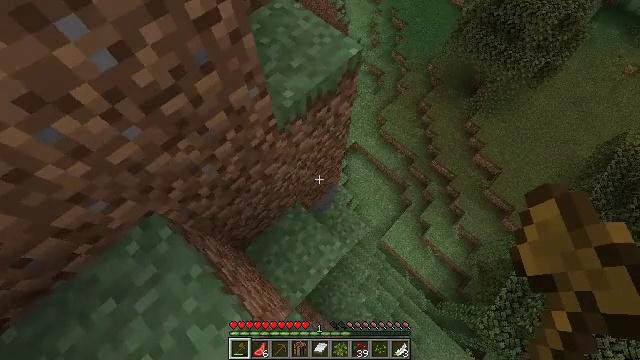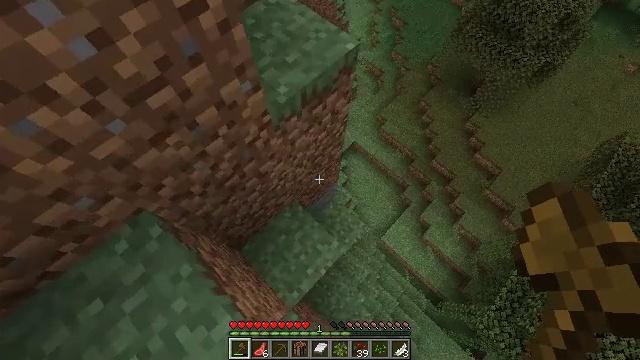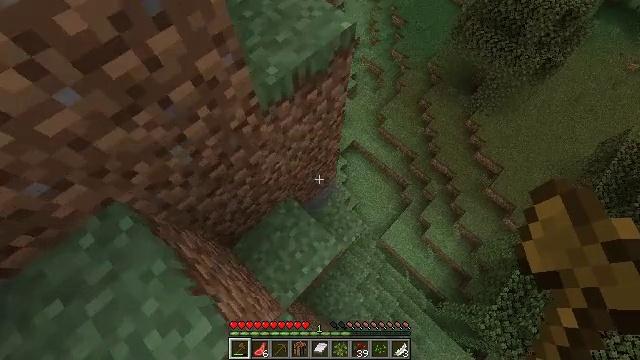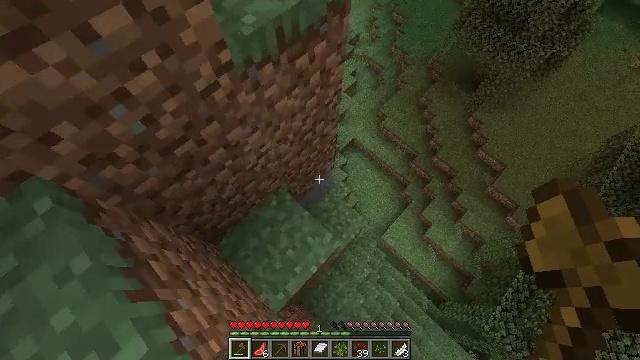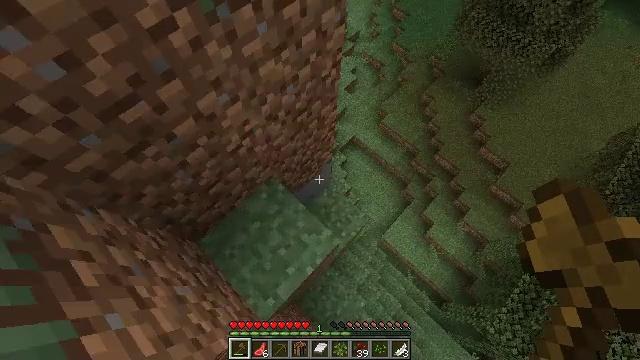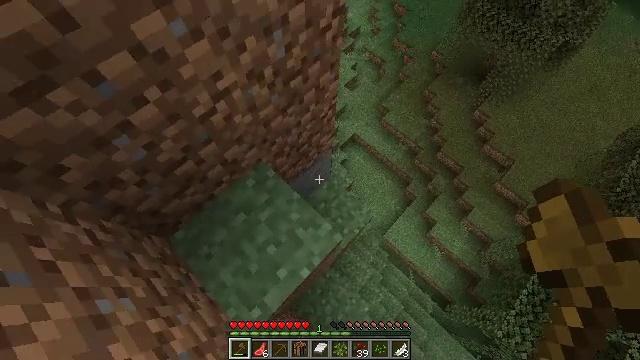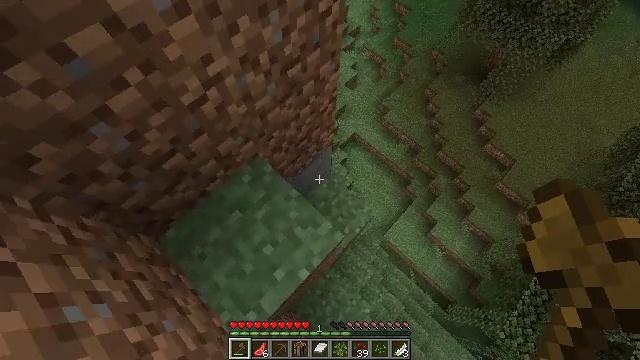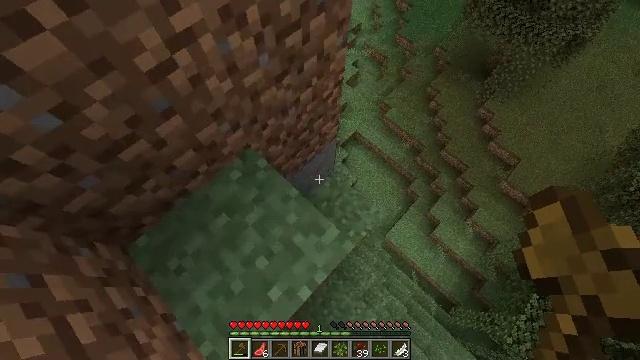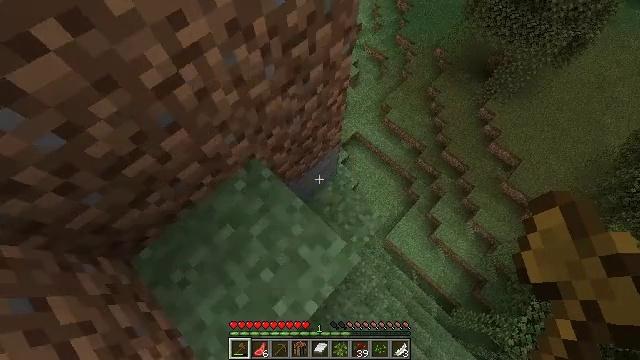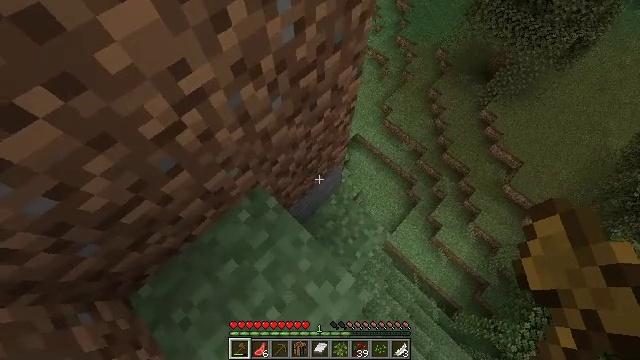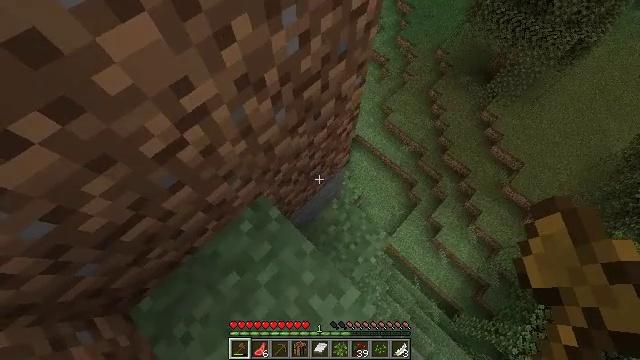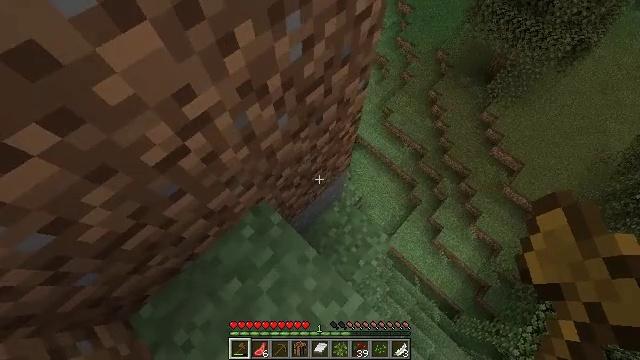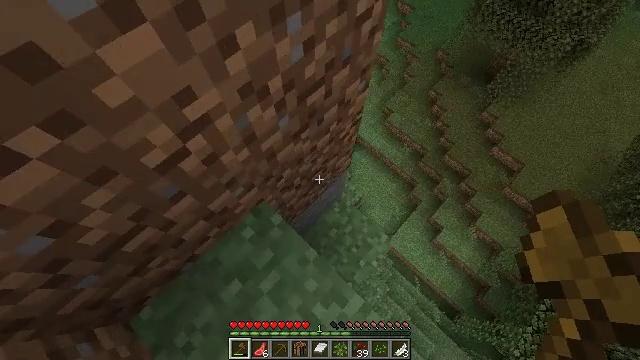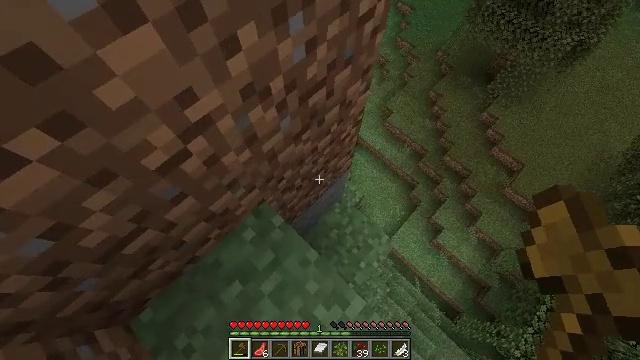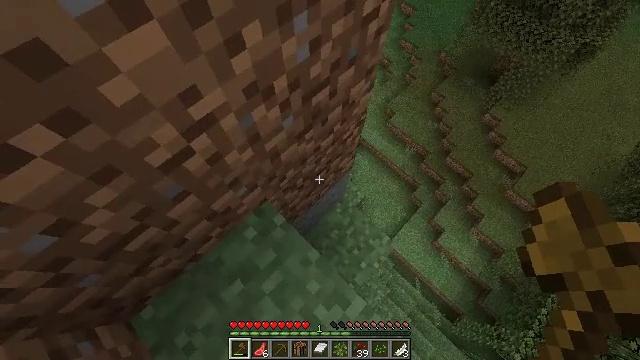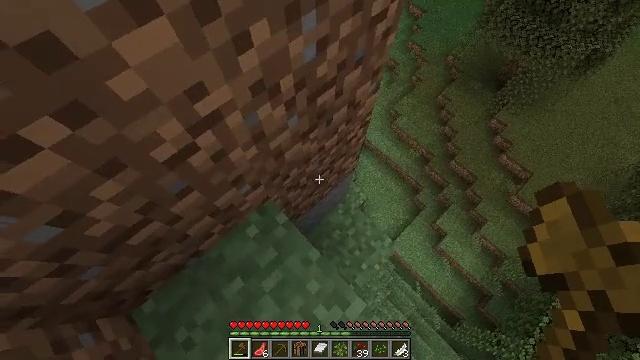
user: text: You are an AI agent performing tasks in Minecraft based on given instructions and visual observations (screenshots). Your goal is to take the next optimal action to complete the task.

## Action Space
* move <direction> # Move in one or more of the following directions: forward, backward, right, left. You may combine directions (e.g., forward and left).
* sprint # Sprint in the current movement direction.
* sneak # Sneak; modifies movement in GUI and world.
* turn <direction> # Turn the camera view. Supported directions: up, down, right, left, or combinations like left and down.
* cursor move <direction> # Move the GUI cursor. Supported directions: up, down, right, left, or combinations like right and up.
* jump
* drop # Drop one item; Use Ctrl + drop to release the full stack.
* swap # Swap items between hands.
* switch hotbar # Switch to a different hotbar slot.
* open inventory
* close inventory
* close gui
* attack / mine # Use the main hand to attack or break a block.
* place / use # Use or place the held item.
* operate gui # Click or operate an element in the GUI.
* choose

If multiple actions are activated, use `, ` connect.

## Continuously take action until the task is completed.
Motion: motion action
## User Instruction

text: Mine red sand from the ground.
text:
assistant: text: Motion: no_op
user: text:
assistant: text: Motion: no_op
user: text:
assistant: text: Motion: move forward
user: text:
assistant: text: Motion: move forward and move left
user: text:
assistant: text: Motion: move forward and move left
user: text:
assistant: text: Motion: move forward and move left
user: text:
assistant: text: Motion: move forward and move left
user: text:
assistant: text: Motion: move forward
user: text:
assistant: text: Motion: no_op
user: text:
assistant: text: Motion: no_op
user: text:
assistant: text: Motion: no_op
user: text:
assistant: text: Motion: no_op
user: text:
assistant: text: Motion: no_op
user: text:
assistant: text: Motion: no_op
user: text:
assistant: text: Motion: turn left
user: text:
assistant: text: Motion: move forward, turn left
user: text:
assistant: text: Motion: move forward and move right
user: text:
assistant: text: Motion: move forward and move right
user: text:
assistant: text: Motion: move forward and move right
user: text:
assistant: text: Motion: move forward and move right, sneak
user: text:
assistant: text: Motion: sneak
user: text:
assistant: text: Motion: sneak
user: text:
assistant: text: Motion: sneak
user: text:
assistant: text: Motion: sneak
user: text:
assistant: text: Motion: sneak
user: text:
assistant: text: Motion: sneak
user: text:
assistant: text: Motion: sneak
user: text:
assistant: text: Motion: sneak
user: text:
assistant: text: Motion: no_op
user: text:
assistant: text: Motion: turn left